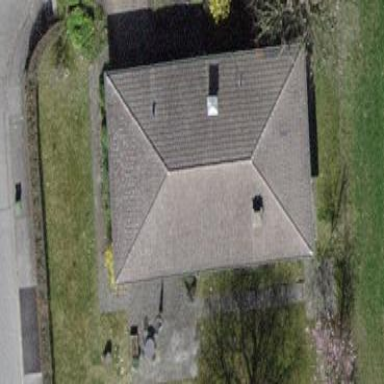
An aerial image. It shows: Simple house.